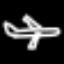
Label: airplane